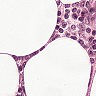
Metastatic tissue present: no